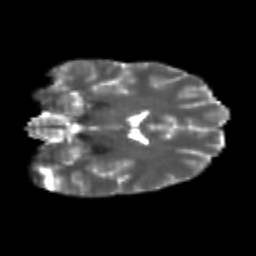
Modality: T2w
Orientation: coronal
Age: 24
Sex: female
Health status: healthy
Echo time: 0.074 s